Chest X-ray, PA view. Patient: 59 years old, sex M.
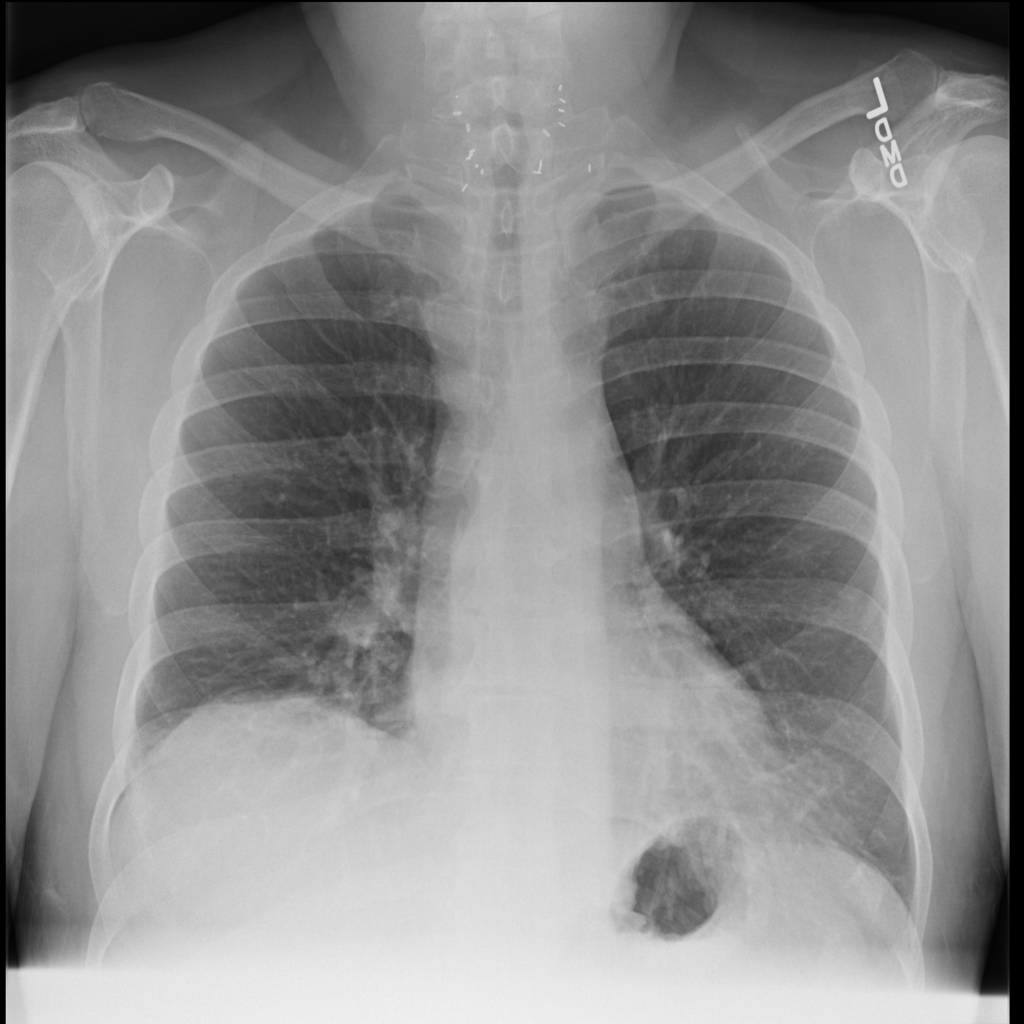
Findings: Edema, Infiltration